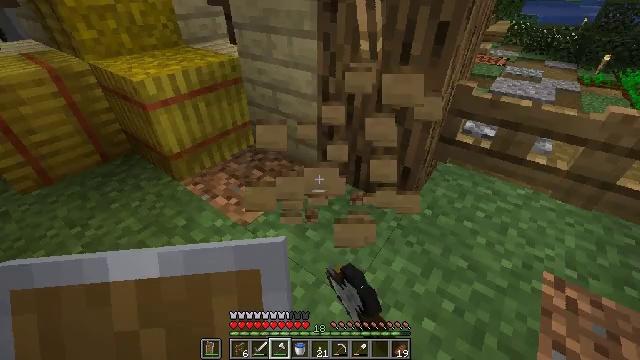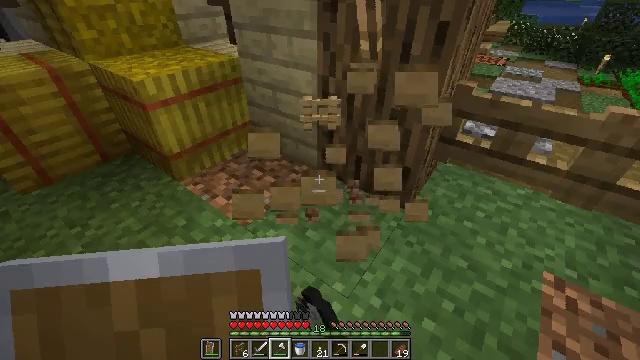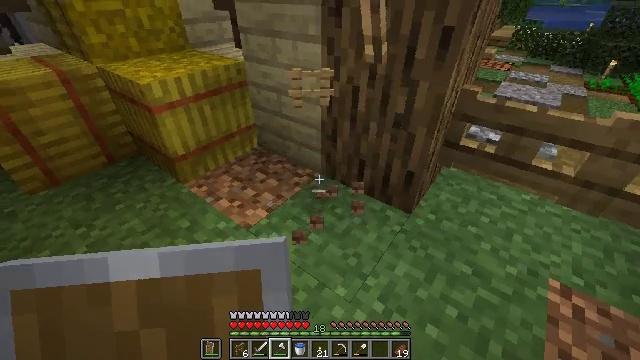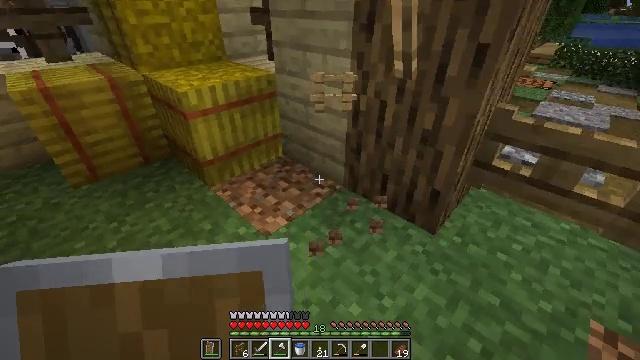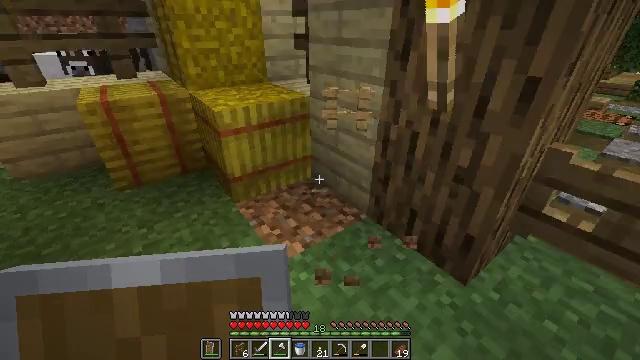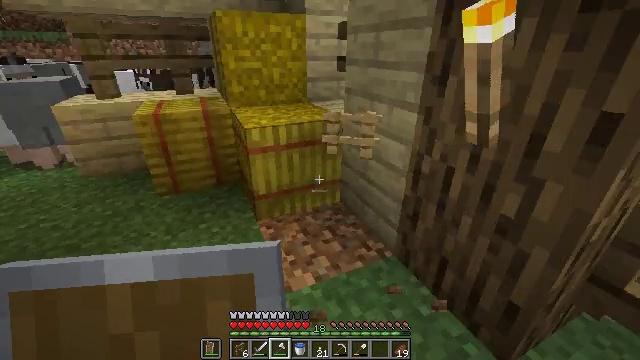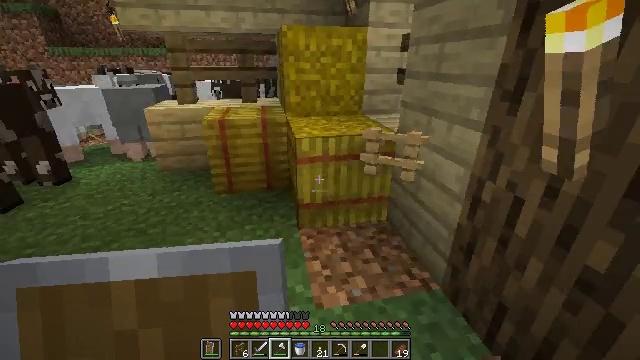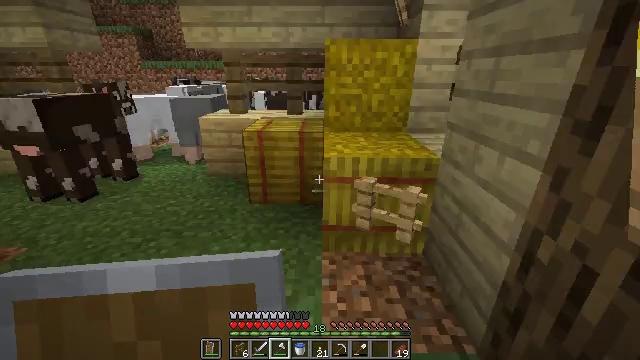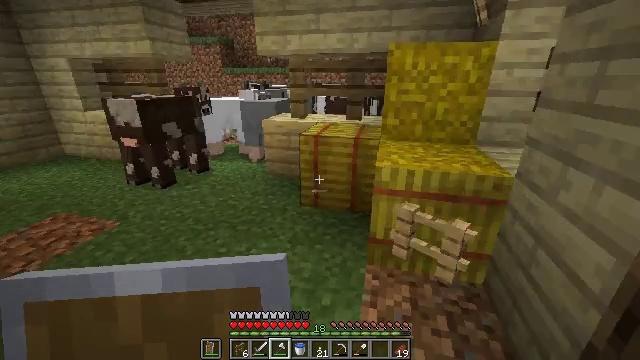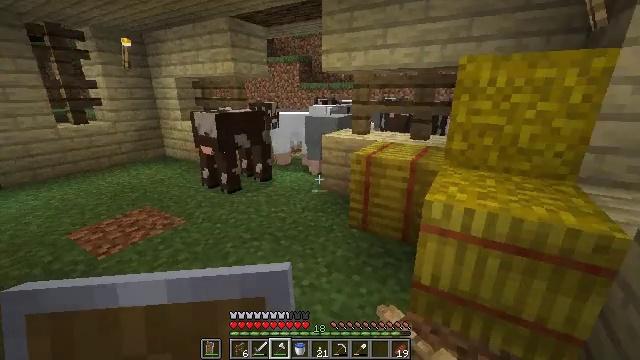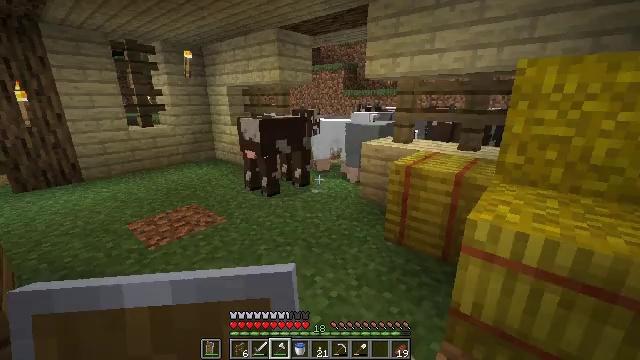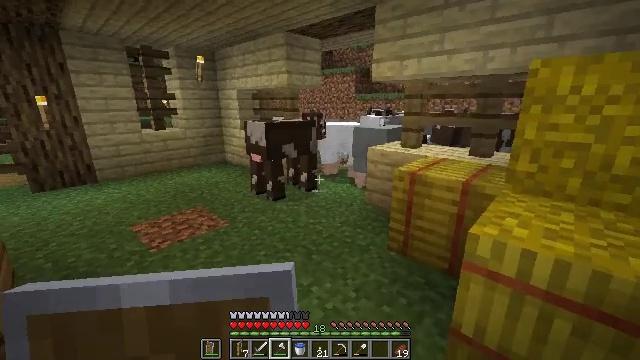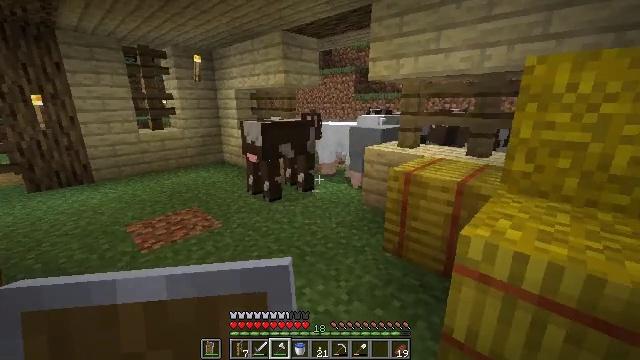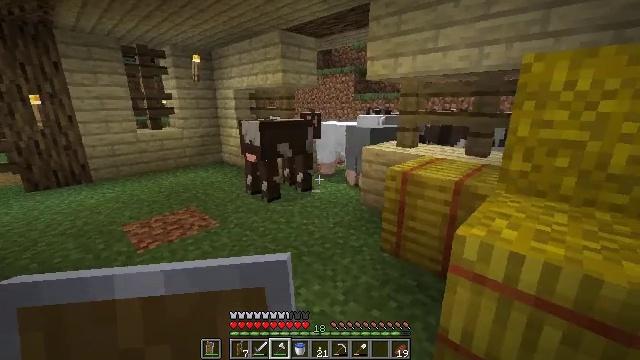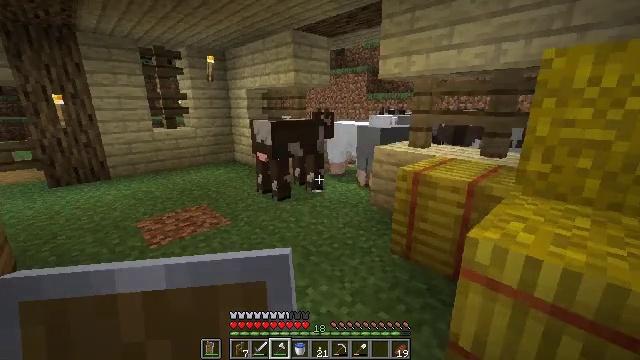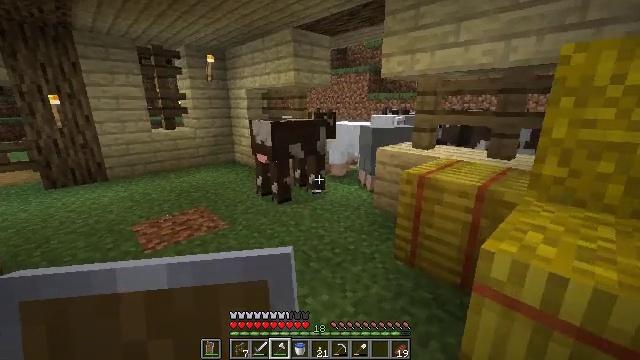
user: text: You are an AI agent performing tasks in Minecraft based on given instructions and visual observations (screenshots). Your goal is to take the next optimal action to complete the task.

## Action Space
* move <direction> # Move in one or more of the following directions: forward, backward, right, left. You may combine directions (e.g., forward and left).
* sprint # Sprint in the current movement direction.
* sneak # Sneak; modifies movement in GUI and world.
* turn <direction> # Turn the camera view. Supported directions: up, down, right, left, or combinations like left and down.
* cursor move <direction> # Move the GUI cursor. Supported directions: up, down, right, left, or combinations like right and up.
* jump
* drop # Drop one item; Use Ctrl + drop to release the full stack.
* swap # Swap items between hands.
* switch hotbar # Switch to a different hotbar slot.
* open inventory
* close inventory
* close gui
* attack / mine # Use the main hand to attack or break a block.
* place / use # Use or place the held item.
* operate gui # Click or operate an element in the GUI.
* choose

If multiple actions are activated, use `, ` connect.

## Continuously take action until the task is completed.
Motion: motion action
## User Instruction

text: Combine wheat to craft a hay block.
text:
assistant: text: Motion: attack / mine
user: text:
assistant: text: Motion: attack / mine
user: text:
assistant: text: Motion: move forward and move right, turn left and up
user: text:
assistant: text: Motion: move forward and move right, turn left and up
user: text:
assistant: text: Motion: move forward and move right, turn left and up
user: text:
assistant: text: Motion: move forward and move right, turn left and up
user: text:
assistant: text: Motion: move forward and move right, turn left and up
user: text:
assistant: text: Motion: move forward and move right, turn left
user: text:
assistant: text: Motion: move forward and move right, turn left and up
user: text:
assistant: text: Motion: move forward and move right, turn left and up
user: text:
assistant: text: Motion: turn left
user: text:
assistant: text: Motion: no_op
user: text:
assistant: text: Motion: no_op
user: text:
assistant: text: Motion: move forward, turn left
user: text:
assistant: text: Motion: move forward
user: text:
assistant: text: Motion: move forward, turn left
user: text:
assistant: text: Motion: move forward
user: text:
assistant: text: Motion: no_op
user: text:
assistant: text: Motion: no_op
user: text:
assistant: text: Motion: turn left
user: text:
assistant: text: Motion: no_op
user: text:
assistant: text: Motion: no_op
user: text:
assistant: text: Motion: no_op
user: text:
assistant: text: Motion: turn left
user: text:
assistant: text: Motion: move left, turn left
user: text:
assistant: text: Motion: move left, turn left
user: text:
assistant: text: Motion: move left, turn left and up
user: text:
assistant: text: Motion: move left, turn left
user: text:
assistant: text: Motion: move left
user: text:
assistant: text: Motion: move left